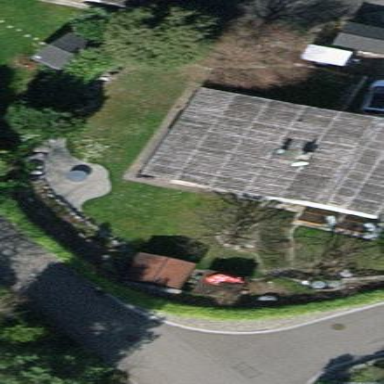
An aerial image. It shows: Detached building with gabled roof.